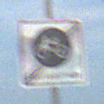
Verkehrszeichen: EndeFahrradstrasse
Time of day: SunriseSunset
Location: Outdoor (Nature)
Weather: PartlyCloudy
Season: NotSpecified
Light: Natural